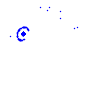
Particle: electron